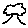
Label: tree